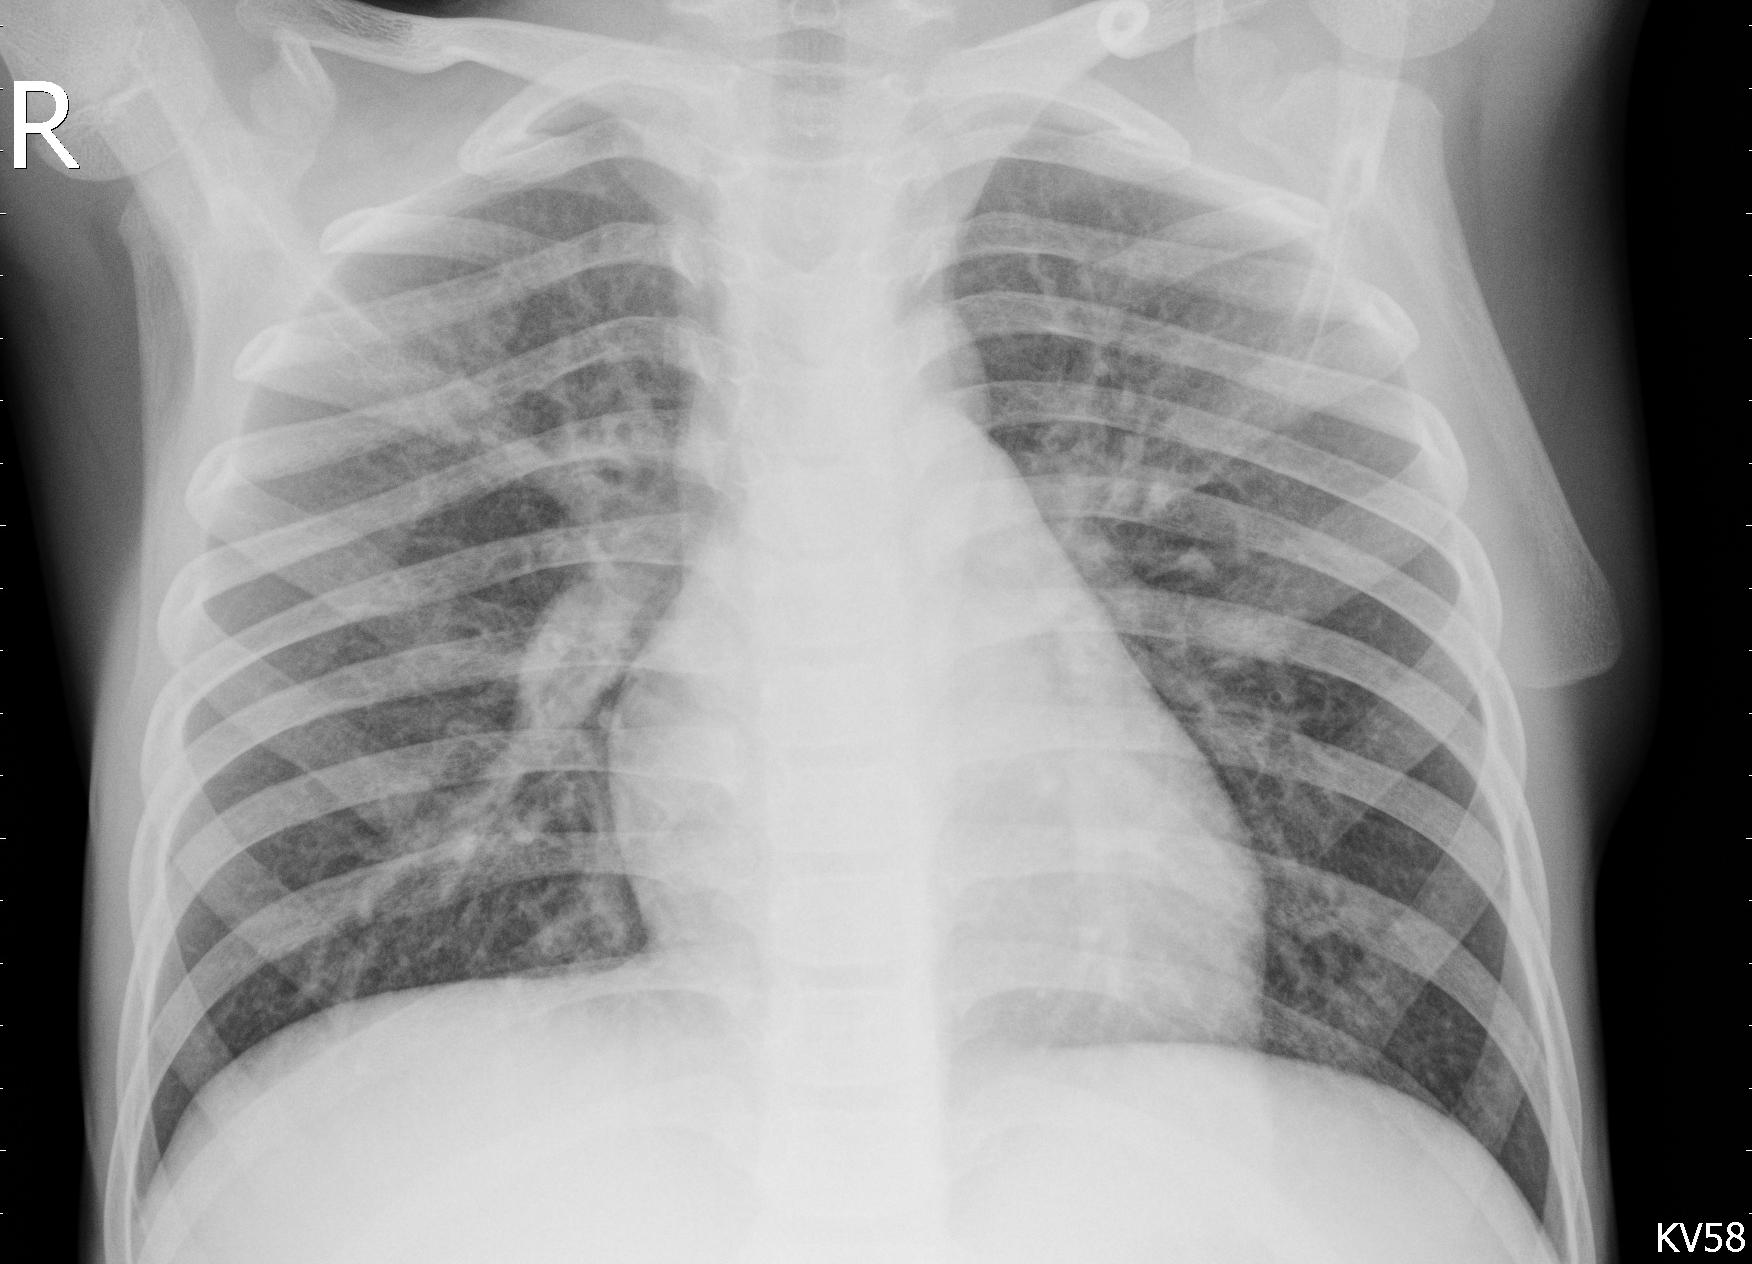
Diagnosis: PNEUMONIA